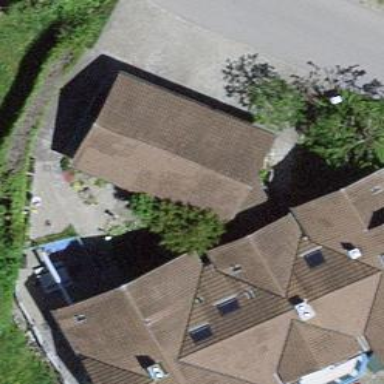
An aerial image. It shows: Group of garages.